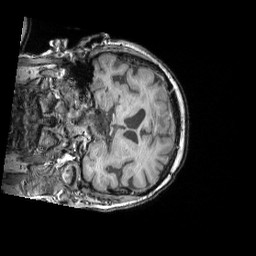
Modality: T1w
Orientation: coronal
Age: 74
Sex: female
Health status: ill
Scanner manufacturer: siemens
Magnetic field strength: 3 T
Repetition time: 1.75 s
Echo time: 0.00418 s